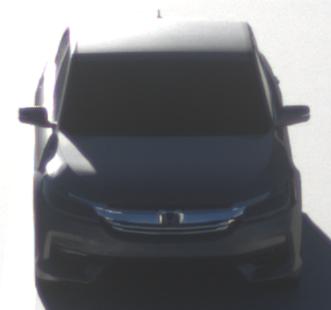
Make: Honda
Model: Accord Hybrid
Detailed model: 9. Generation
Model produced from: 2015
Model produced until: 2019
Doors: 4
Color: gray
Road condition: dry road
Daytime: morning or afternoon
Contrast: high contrast